Question: how to get [x,y] position related to the clicked div border?
this position of the clicked box is random , the example bellow is only one situation. I want to get click point position related to the clicked div , how to do it in js ?
'''
<!DOCTYPE HTML>
<html lang="en-US">
<head>
<meta charset="UTF-8">
<title>img click positon</title>
</head>
<body>
<script type="text/javascript" src="http://ajax.googleapis.com/ajax/libs/jquery/1.4.2/jquery.min.js"></script>
<script type="text/javascript">
$(function(){
$('.clickbox').bind('click',function(e){
// how to get [x,y] positon relatived to div.clickbox ?
// console.log(x,y);
})
});
</script>
<style type="text/css">
*{margin:0;padding:0}
.page{margin:0 auto; width:940px}
.box{width:200px; margin:0 auto; margin-top:10%}
.clickbox{width:100%; height:230px;background-color:tan;}
</style>
<div class="page">
<div class="box">
<div class="clickbox"></div>
</div>
</div>
</body>
</html>
'''

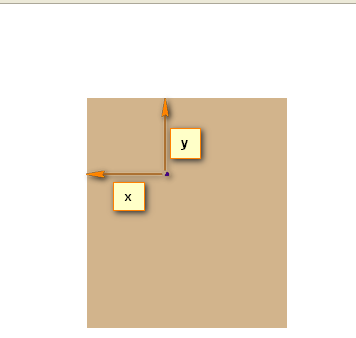
Answer: '''
$('div.clickbox').click(function(e) {
var offset = $(this).offset();
console.log("X: "+e.clientX - offset.left);
console.log("Y: "+e.clientY - offset.top);
});
'''